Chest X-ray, PA view. Patient: 34 years old, sex M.
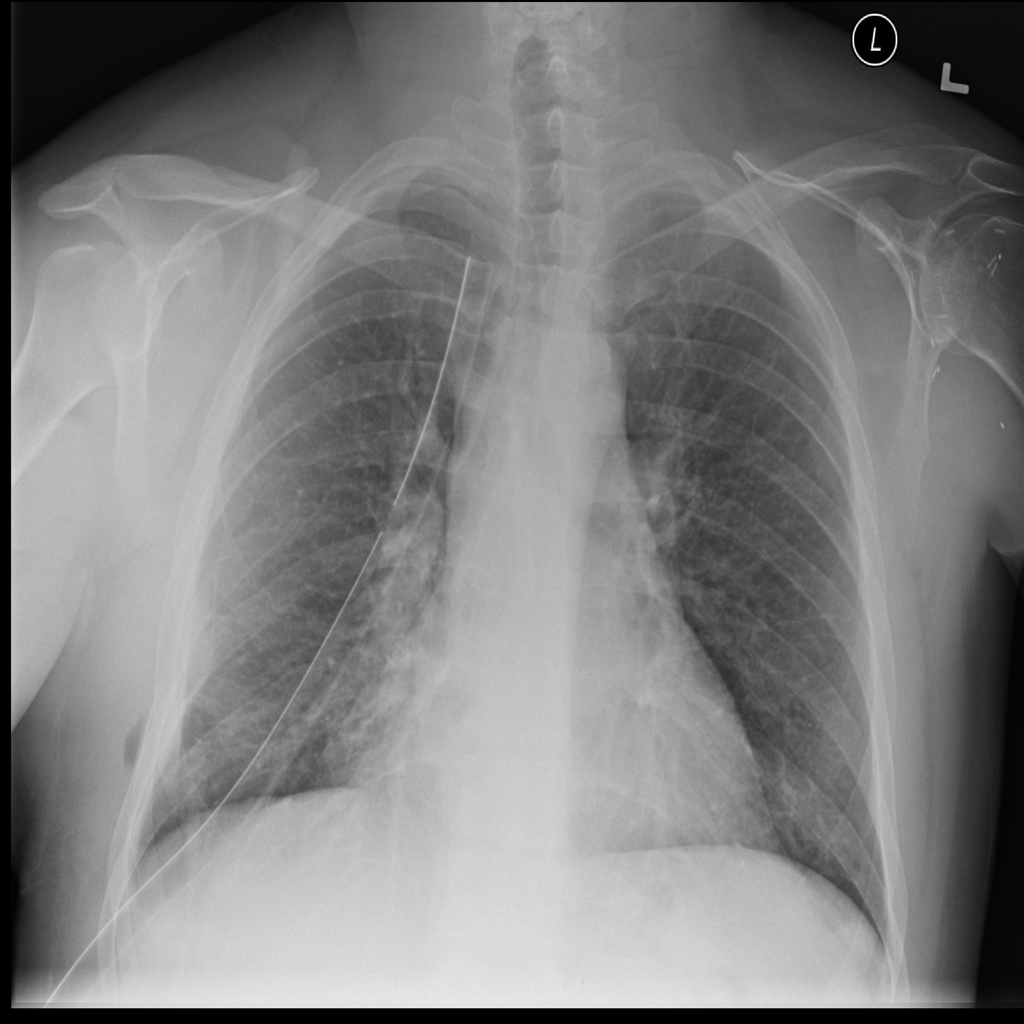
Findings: No Finding